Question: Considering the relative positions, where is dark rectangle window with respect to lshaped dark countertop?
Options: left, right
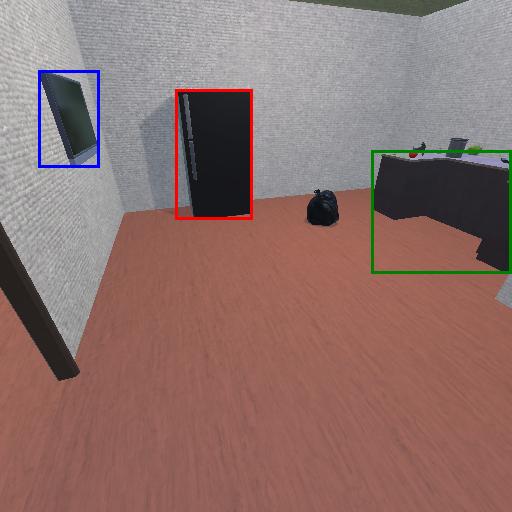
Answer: left